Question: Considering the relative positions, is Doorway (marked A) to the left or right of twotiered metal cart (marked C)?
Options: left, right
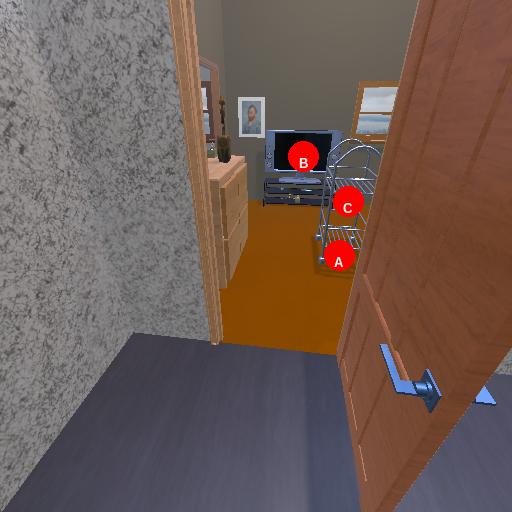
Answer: left